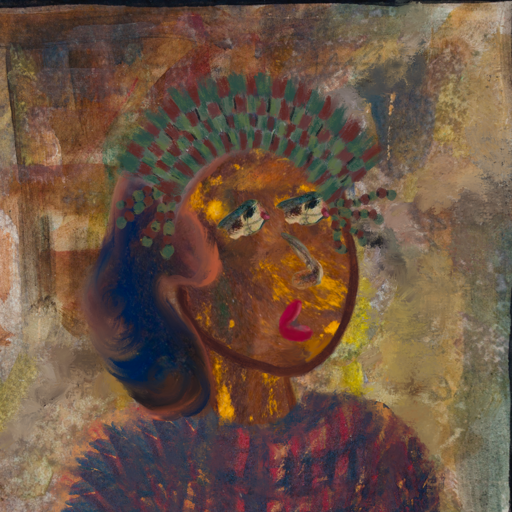
Background: Mosgoul, Head And Neck Side: Comrade, Face Side: Pipe, Bust: In_The_Sun, Hair Side: Mother_And_Son_Son, Head Accessory: After_Raid_Crown, Second Necklace: Blank, Necklace: Blank, Baby: Blank